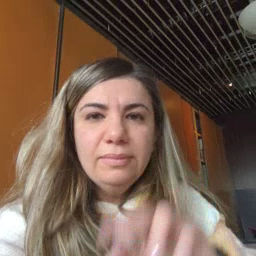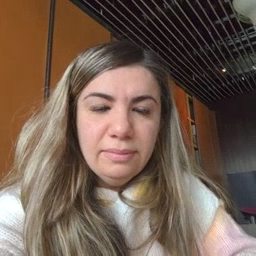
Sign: helicopter